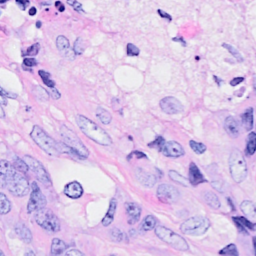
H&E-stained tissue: Breast